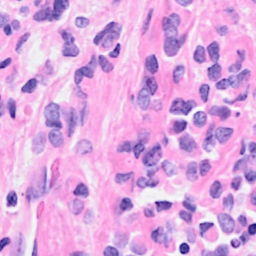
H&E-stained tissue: Breast